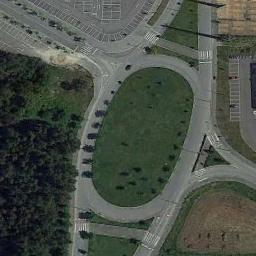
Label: roundabout